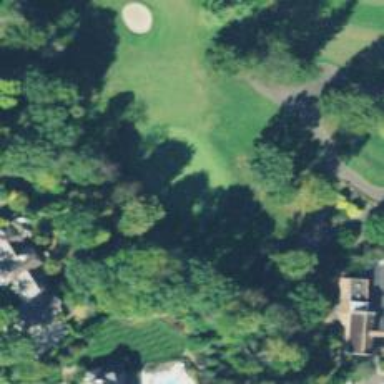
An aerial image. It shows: View of golf hole.